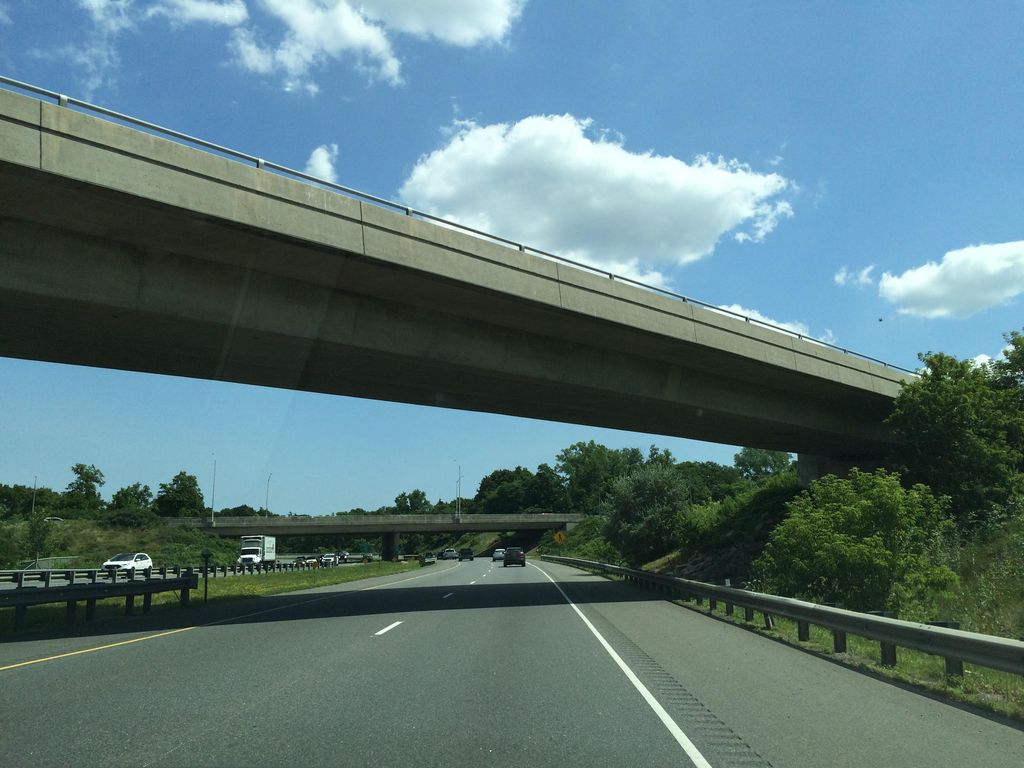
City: hamilton